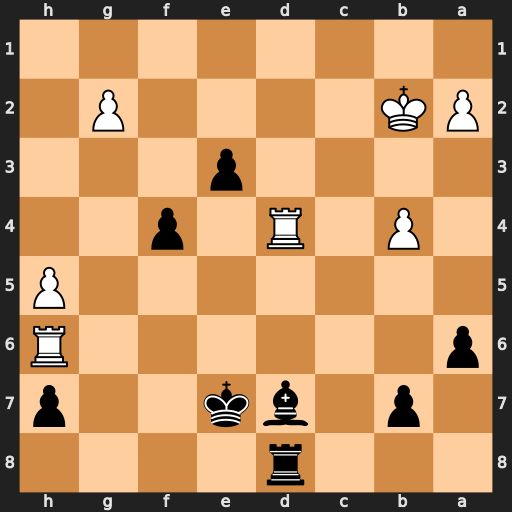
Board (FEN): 3r4/1p1bk2p/p6R/7P/1P1R1p2/4p3/PK4P1/8
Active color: b
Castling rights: -
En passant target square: -
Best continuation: Bf5 Rxd8 e2 Rb8 e1=Q